Aerial crown-view tile of a tropical tree (Barro Colorado Island, Panama), acquired 20250124:
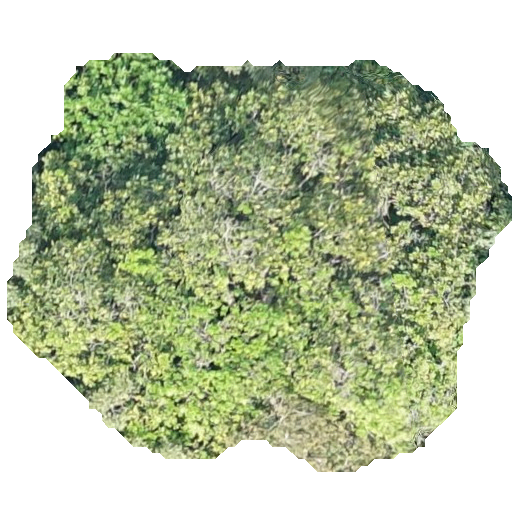
Species: Anacardium excelsum
GBIF accepted scientific name: Anacardium excelsum
Crown area: 240.495 m²